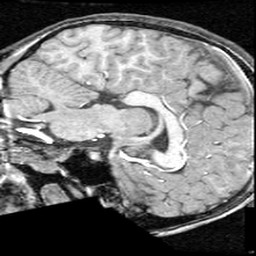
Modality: T1w
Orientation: sagittal
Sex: male
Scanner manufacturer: ge
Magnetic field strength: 1.5 T
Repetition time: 21 s
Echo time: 0.008 s